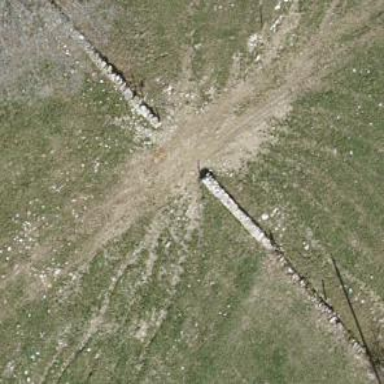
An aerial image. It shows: Wall made of dry stone.